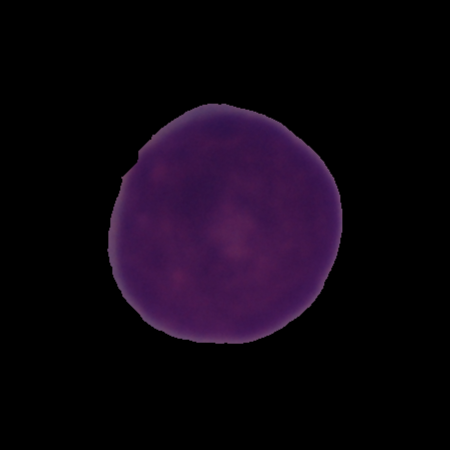
Label: cancer